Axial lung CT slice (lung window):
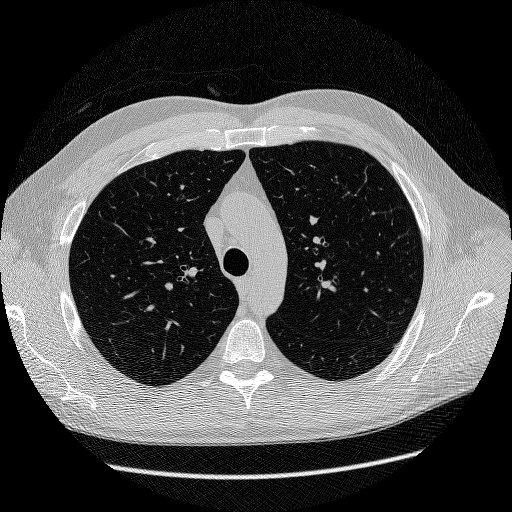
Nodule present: no